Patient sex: M
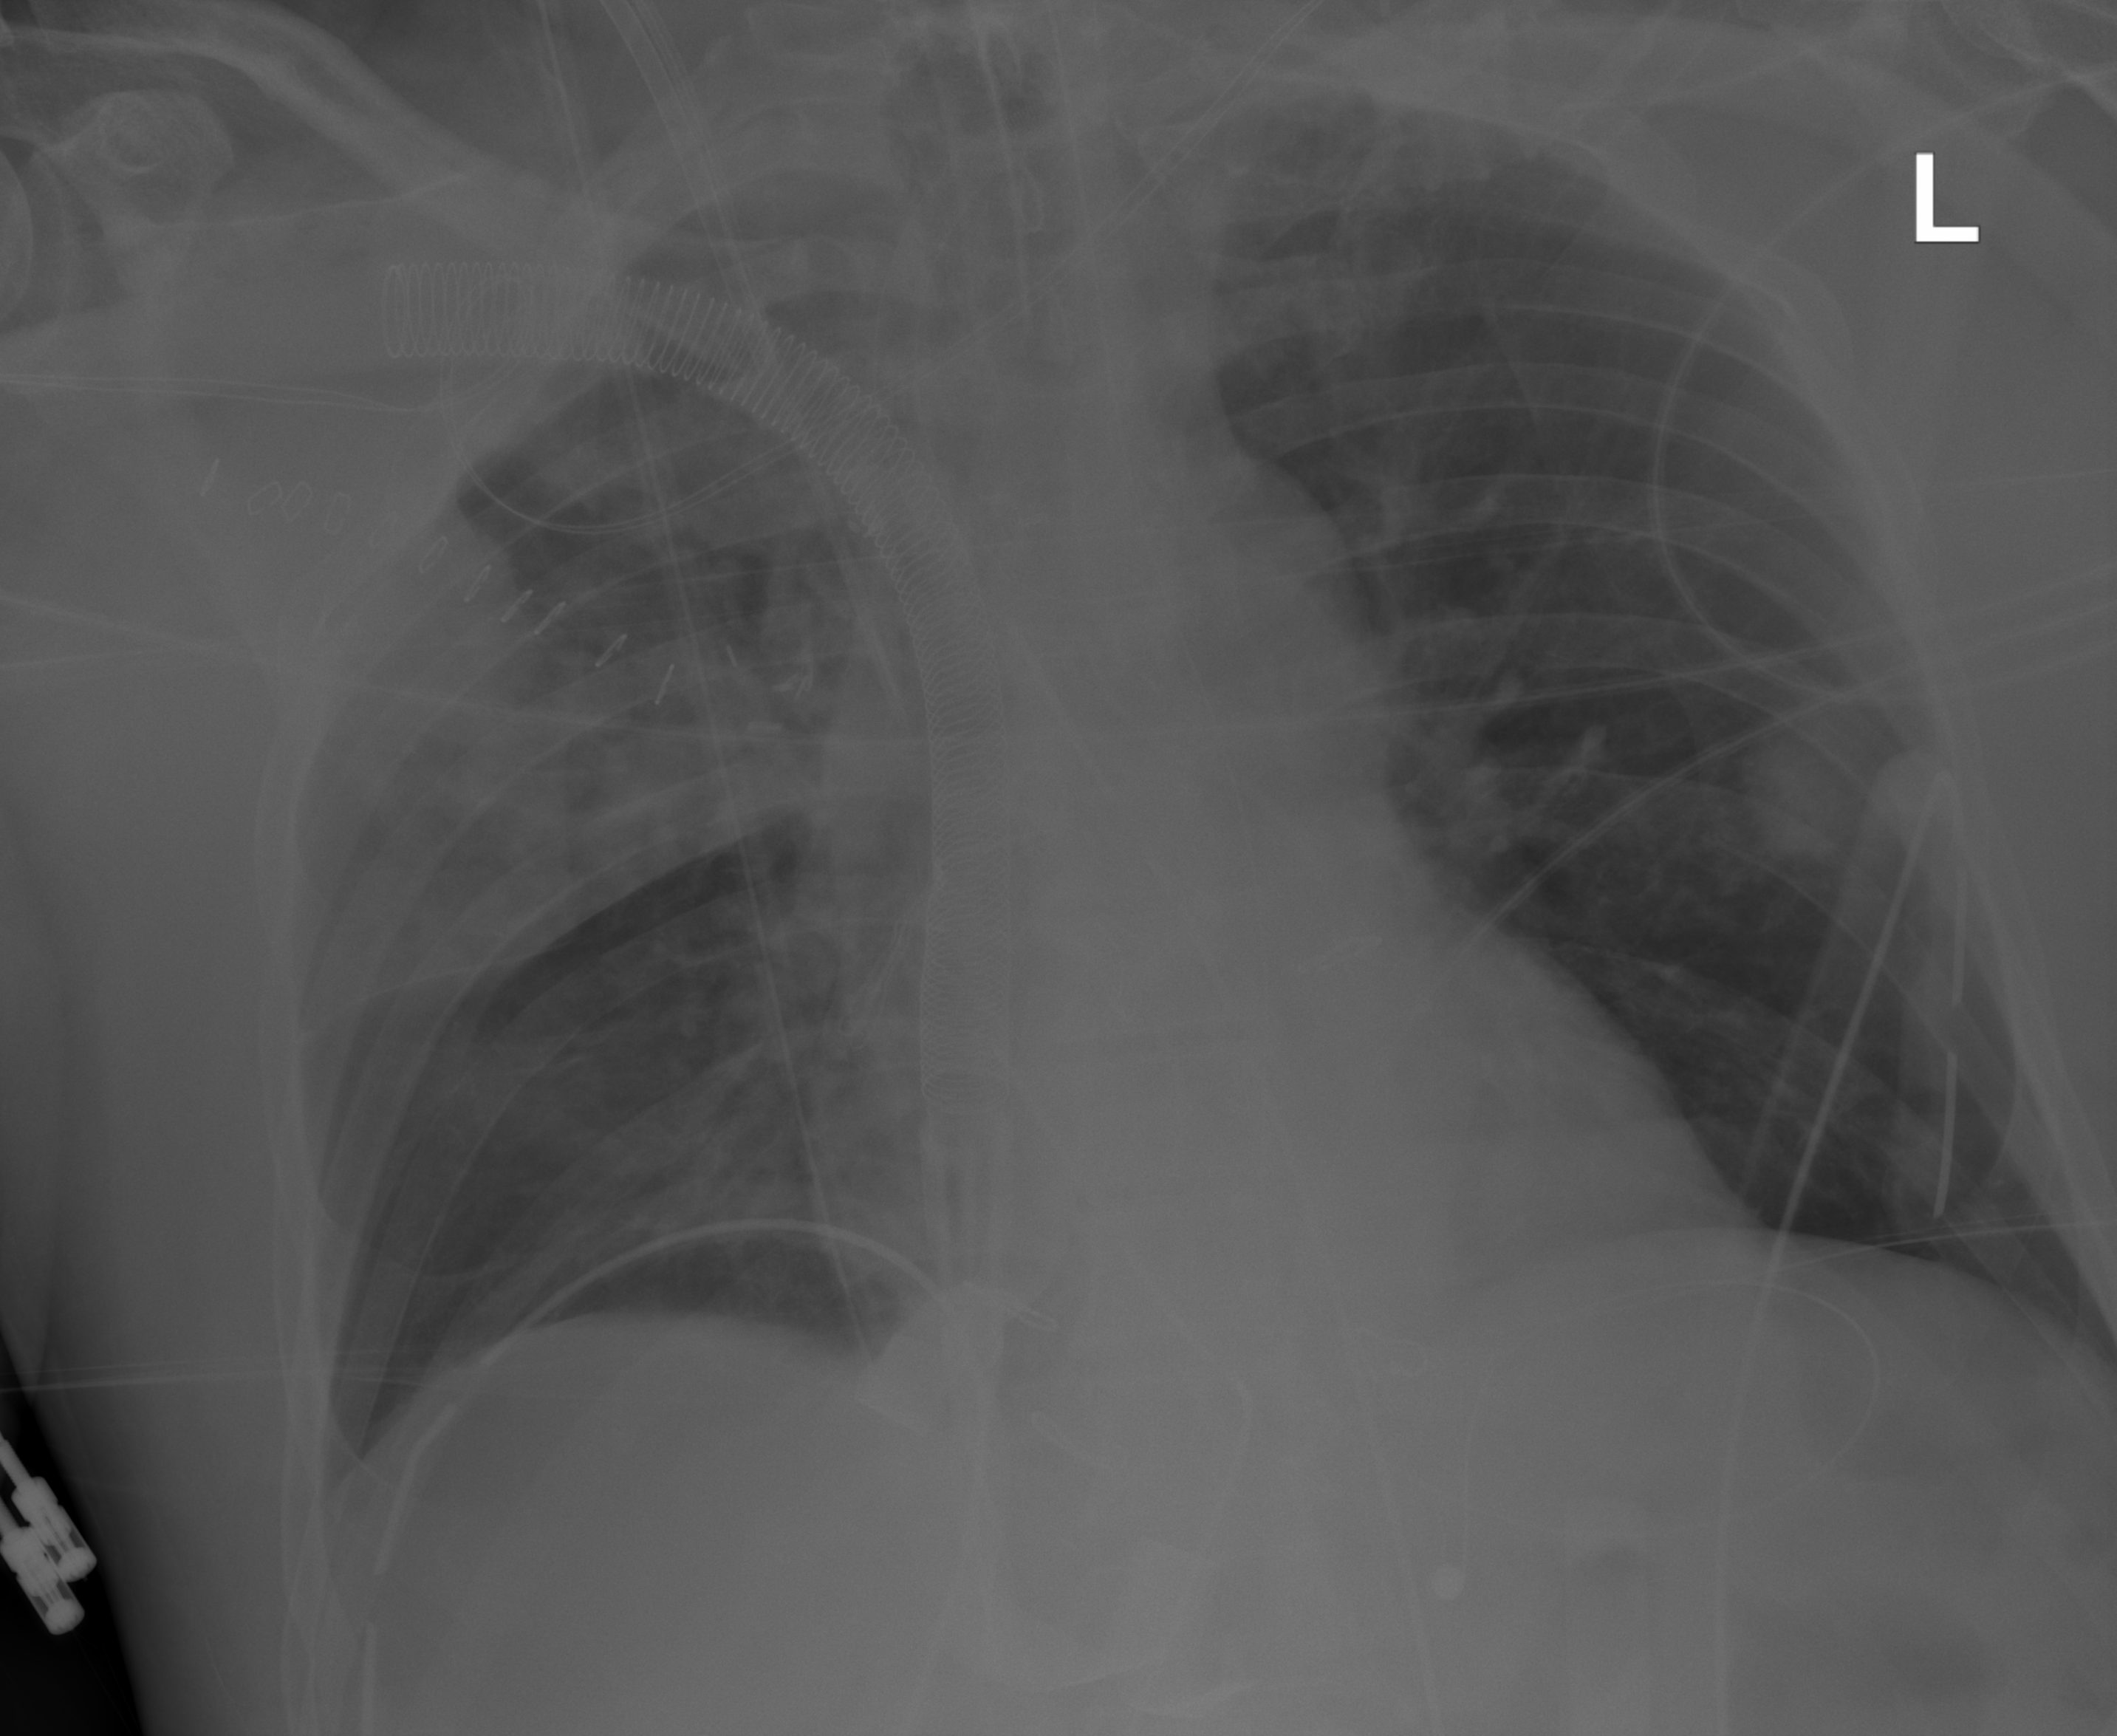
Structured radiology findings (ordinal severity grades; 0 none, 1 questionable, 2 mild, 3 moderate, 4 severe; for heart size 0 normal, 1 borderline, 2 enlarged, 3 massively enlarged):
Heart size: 1
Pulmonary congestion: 0
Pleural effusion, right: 0
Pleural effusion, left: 0
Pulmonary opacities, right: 0
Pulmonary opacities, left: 0
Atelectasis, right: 0
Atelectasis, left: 0